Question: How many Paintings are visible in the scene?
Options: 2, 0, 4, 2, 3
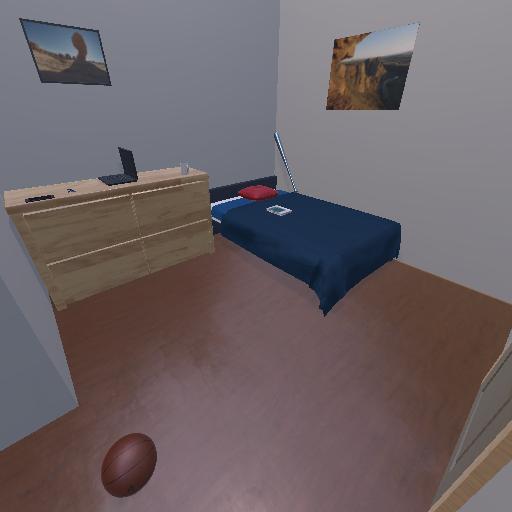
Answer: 2